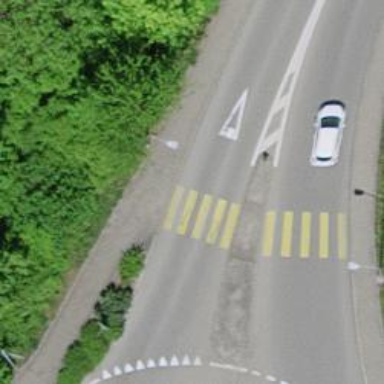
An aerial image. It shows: Marked road crossing with pedestrian island.